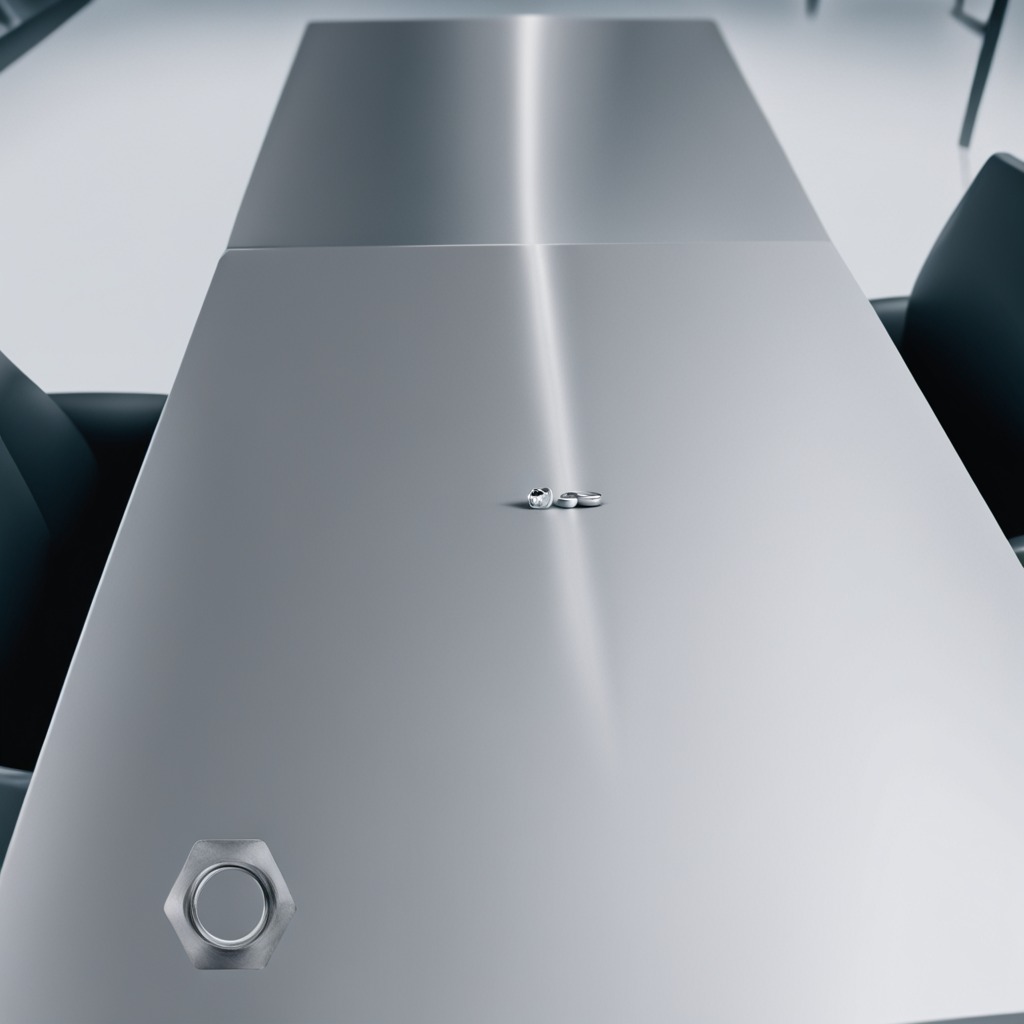
A metal nut is lying on the stainless steel table.